Field crop: maize
Growth stage: 1
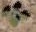
Species: chenopodium